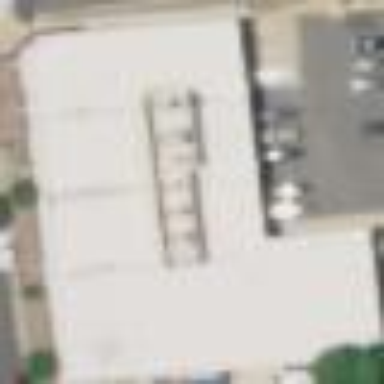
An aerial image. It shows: Building that is pharmacy providing healthcare services.